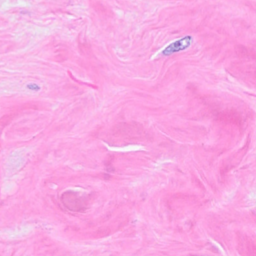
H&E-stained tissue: Breast